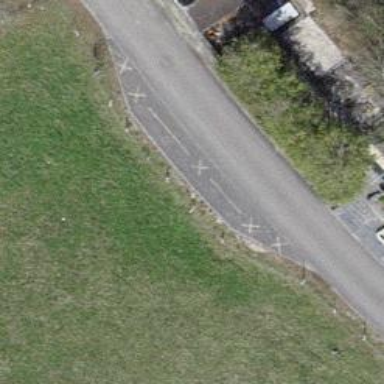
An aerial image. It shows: Passing place on the road.